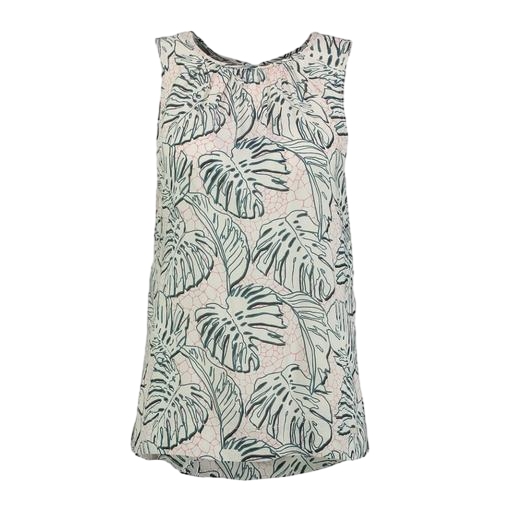
patterned tank top, pink tropical hi-lo sleeveless blouse, printed tank top, white background